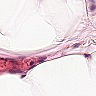
Metastatic tissue present: no